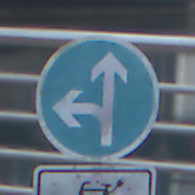
Verkehrszeichen: VorgeschriebeneFahrtrichtungGeradeausOderLinks
Zusatzzeichen unten: EinspurigeFahrzeugeFrei4
Umgebung: Outdoor, Urban
Tageszeit: MorningAfternoon
Wetter: PartlyCloudy
Licht: Natural
Jahreszeit: NotSpecified
Kontrast: LowContrast